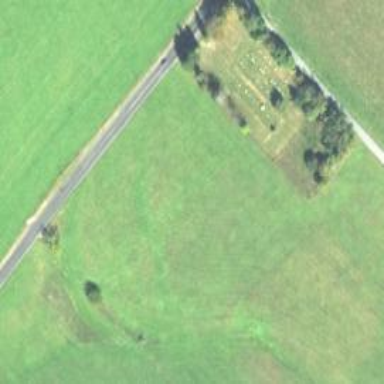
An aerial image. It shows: Cemetery.